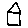
Label: house